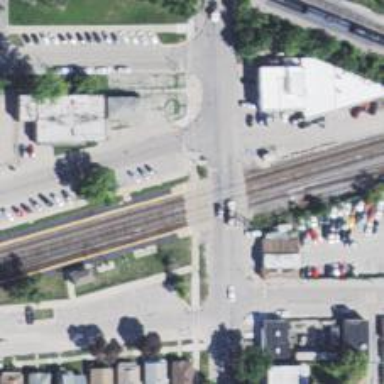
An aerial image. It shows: Crossing for the railway.